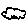
Label: cloud